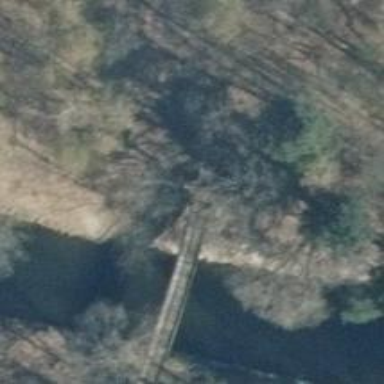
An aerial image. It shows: There is bridge in the image.